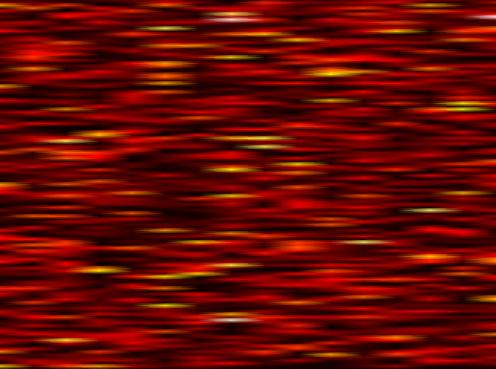
Label: FOFDM